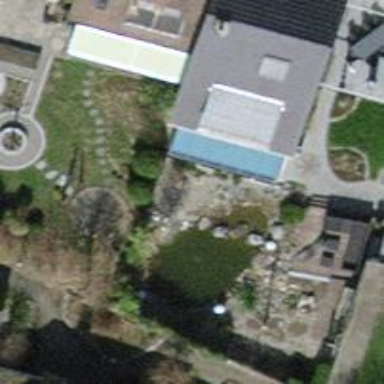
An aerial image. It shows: Garden that is leisure land.